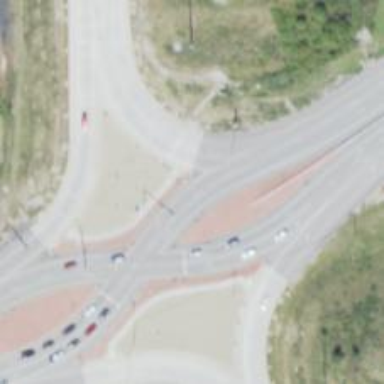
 featuring diverging diamond interchange."